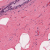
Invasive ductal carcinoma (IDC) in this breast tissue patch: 0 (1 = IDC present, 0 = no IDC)